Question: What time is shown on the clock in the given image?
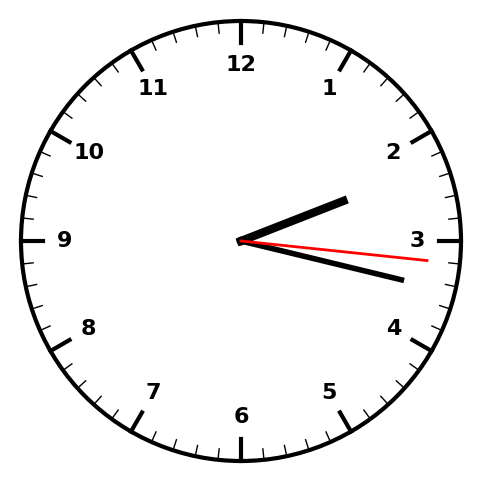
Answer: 02:17:16